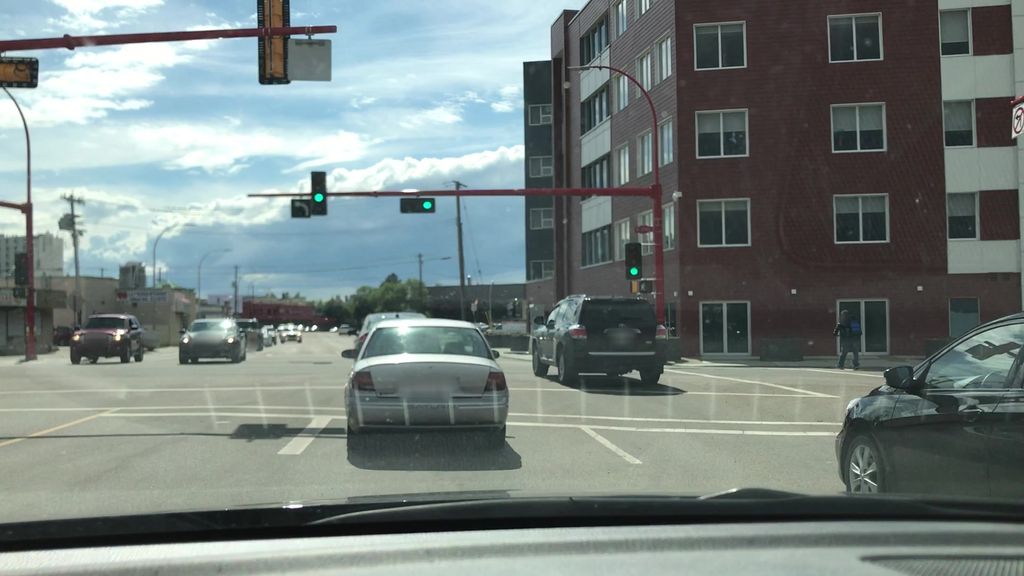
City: edmonton